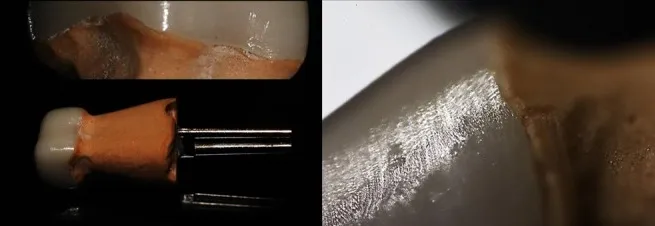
Zirconia coping depicting excellent marginal fit.
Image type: endoscopy (gi_endoscopy)